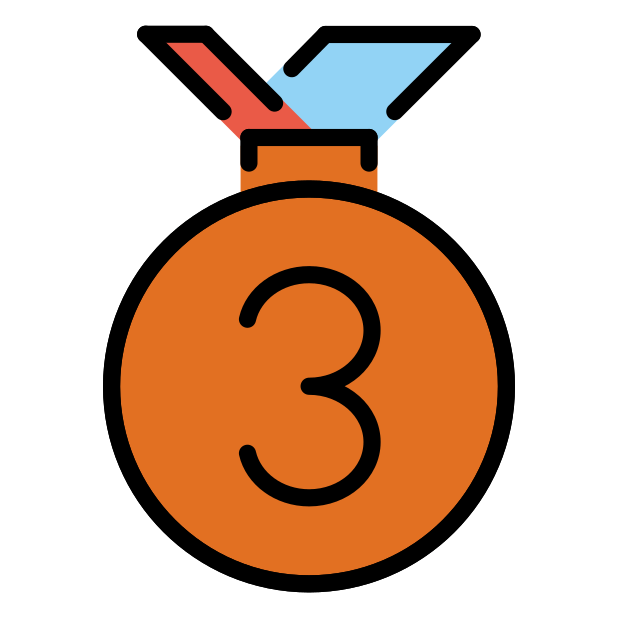
3rd place medal